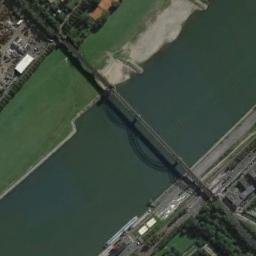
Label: bridge